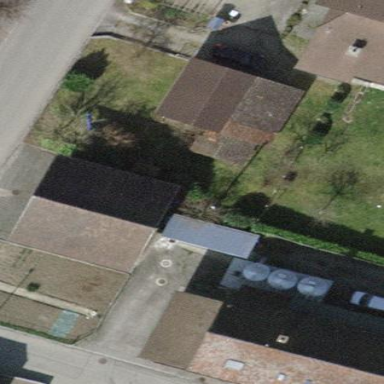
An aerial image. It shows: Shed building.